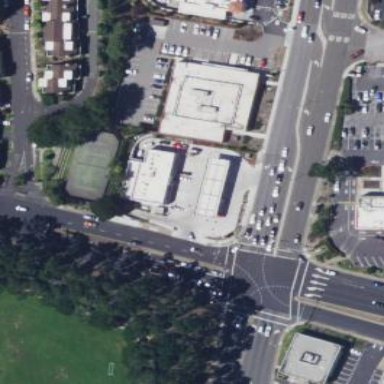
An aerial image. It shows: Retail area.